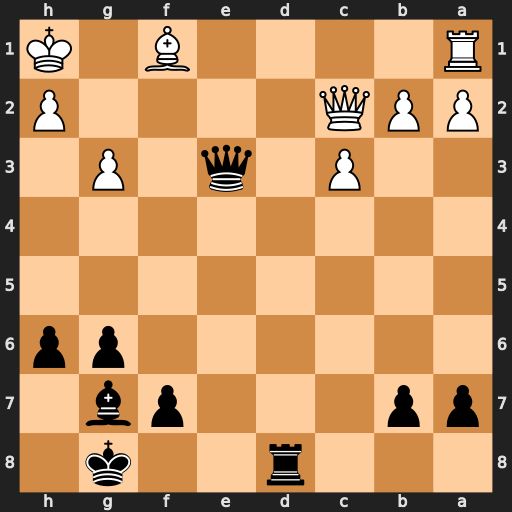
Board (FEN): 3r2k1/pp3pb1/6pp/8/8/2P1q1P1/PPQ4P/R4B1K
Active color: b
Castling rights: -
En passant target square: -
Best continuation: Rd2 Qxd2 Qxd2